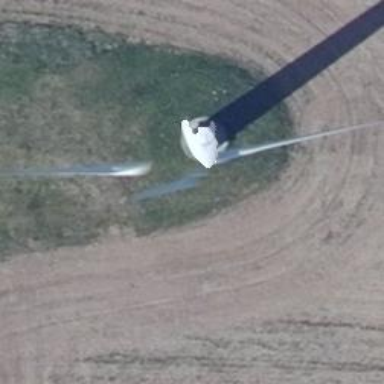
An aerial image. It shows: Wind generator is in the picture.